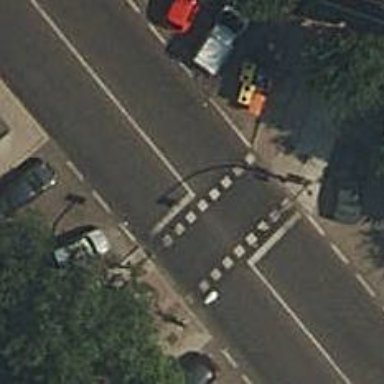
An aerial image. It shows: Footway crossing with traffic signals.